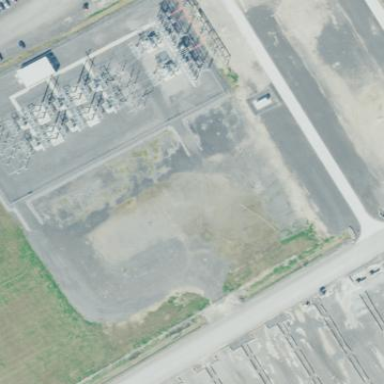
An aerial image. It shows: Industrial substation surrounded by fence.